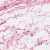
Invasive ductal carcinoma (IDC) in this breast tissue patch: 0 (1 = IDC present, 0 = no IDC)